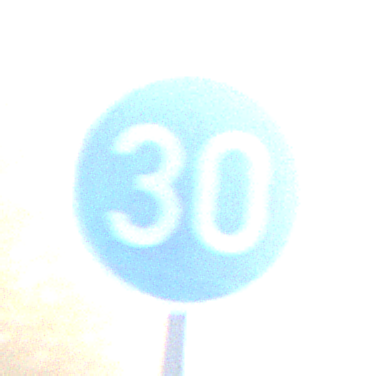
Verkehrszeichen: VorgeschriebeneMindestgeschwindigkeit
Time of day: Dawn
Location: Outdoor (Nature)
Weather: Clear
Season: NotSpecified
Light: Natural